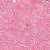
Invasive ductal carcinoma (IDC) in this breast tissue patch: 0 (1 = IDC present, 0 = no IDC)